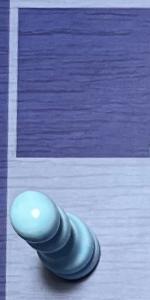
Label: Pawn_White